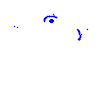
Particle: electron